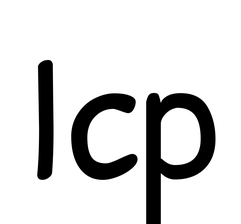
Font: PatrickHand-Regular